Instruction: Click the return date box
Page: home
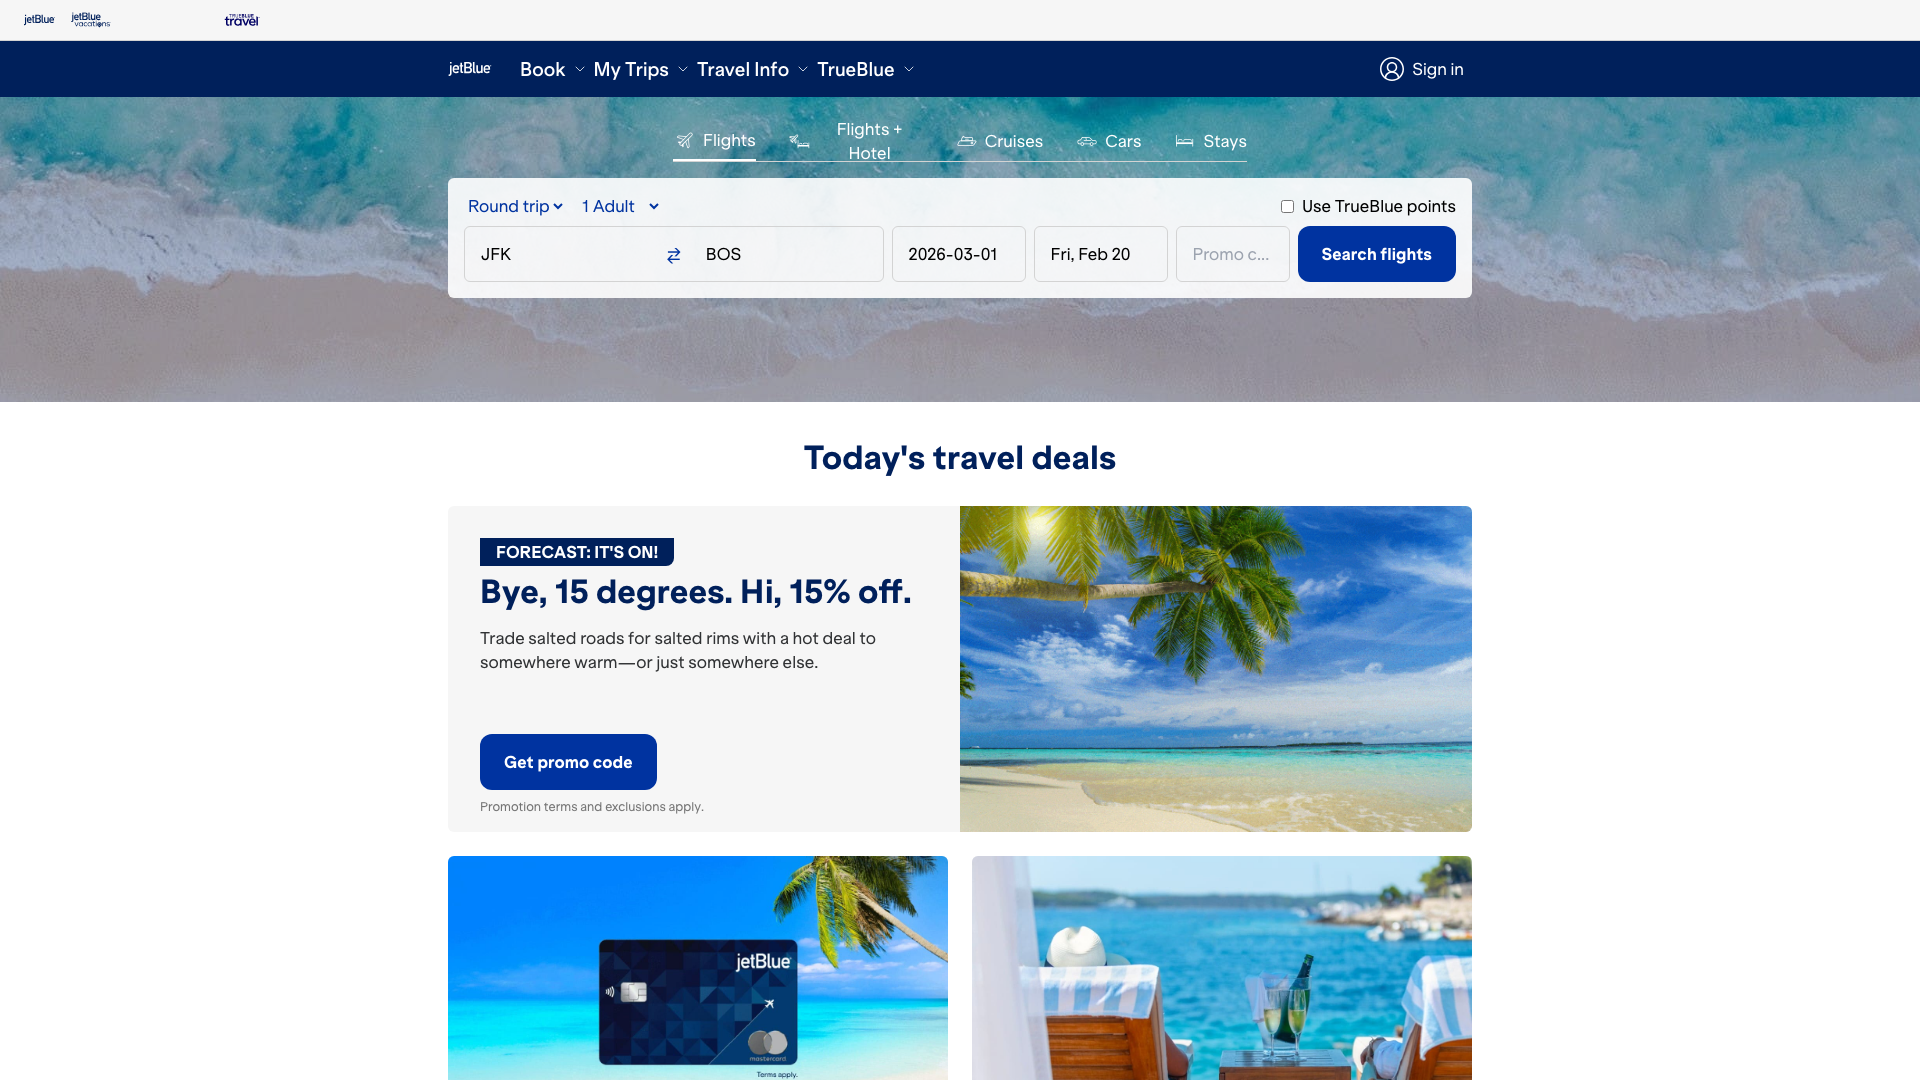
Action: click